Question: I'm attempting to create a menu that you can scroll left and right on that only takes up a section of the page. Here is a simple sample of that:

The everything below the top bar and the top of the pagecontrol move left and right. I attempted to use a pageviewcontroller but all of the tutorials I've found use it with static objects. If any buttons are used, they are used outside the pageviewcontroller.
My question is if there is something like the pageviewcontroller that I can place buttons on which scrolls left and right in the same manner?
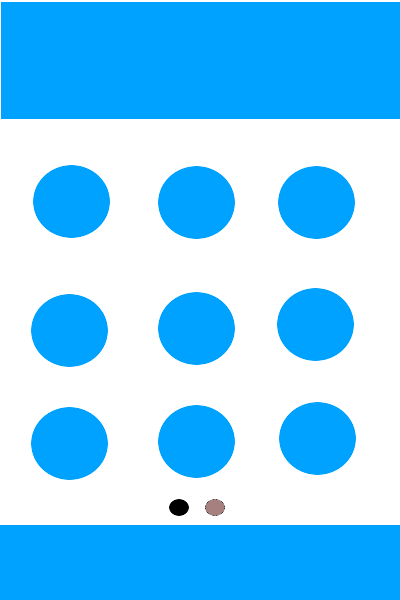
Answer: I would follow one of two possible ways:
1) Creation of with designed individual pages of pageViewController, that have properly designed layout, i.e. centering and optimizing sizes of buttons etc.
2) Creating of , that uses horizontal pagination. Some solutions are described here:
<URL>